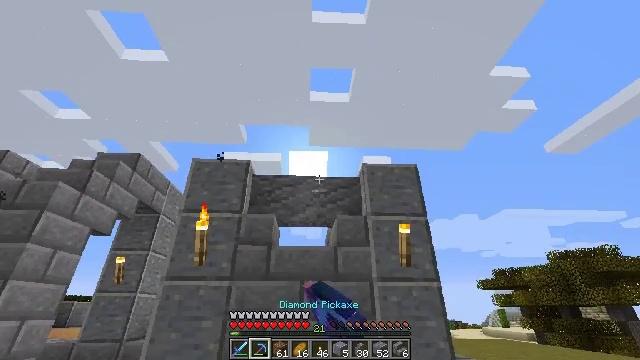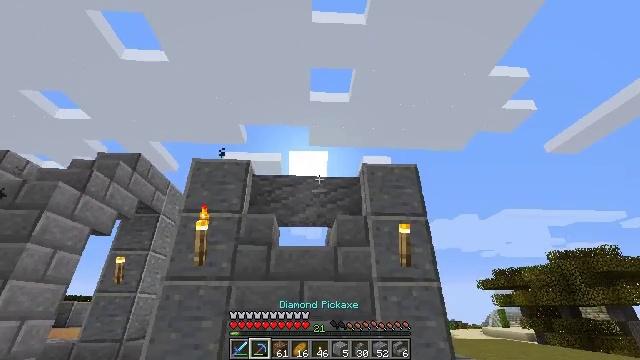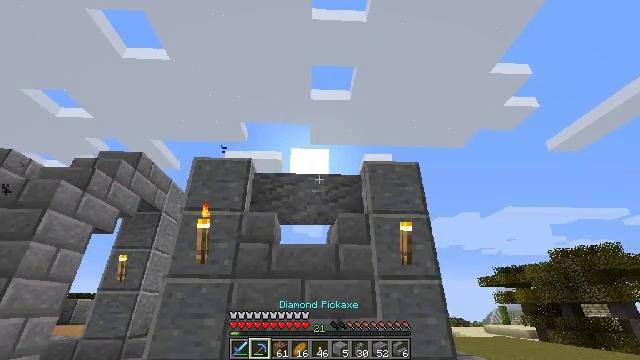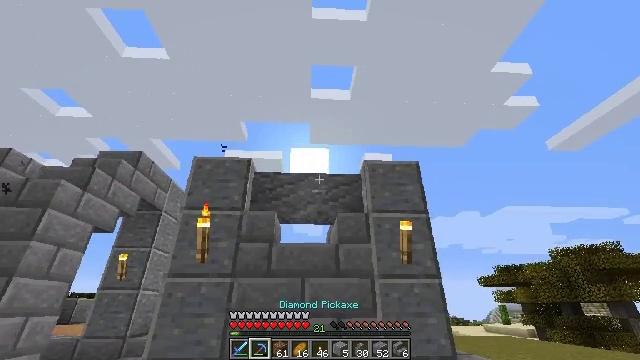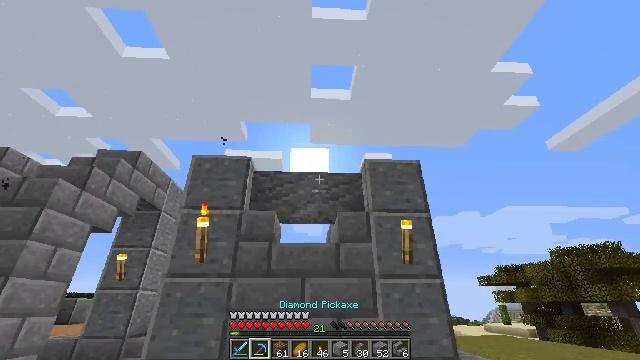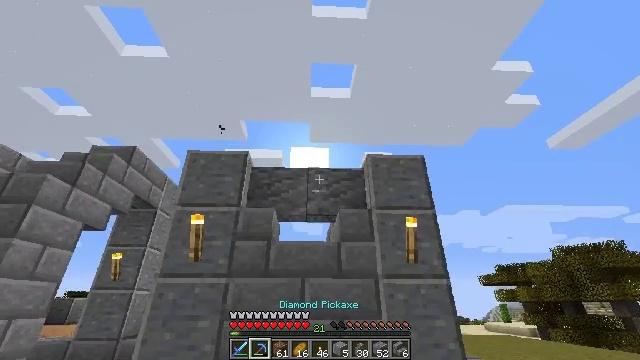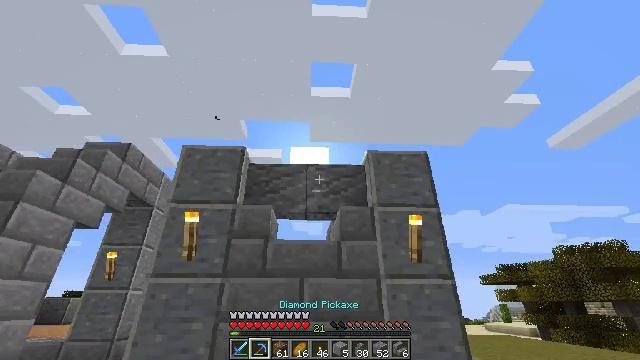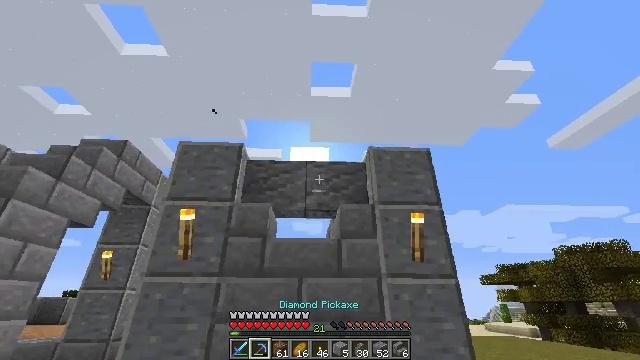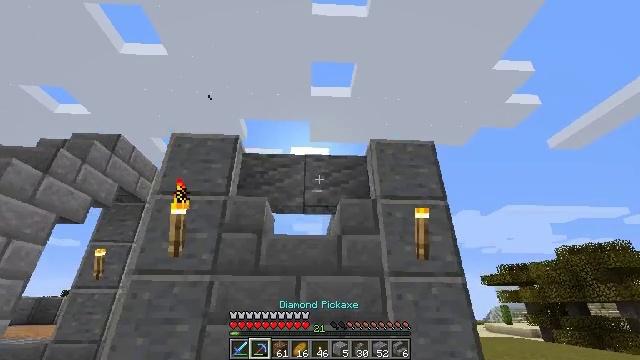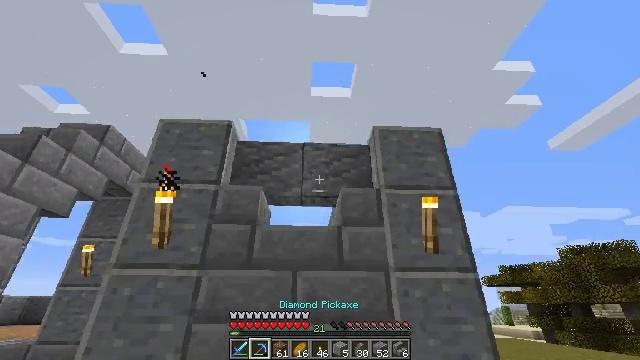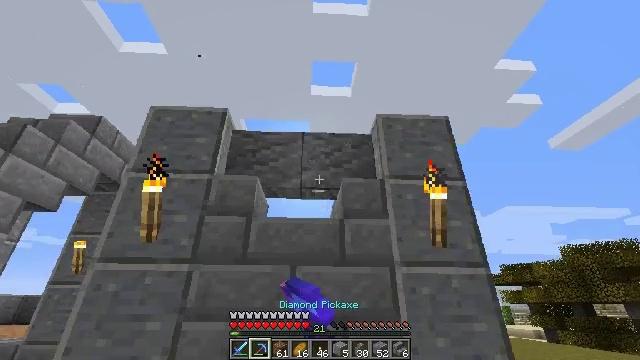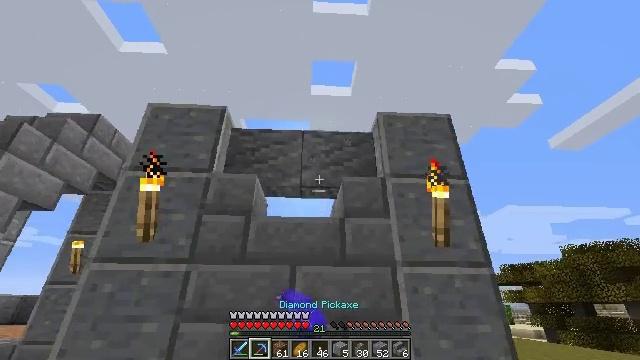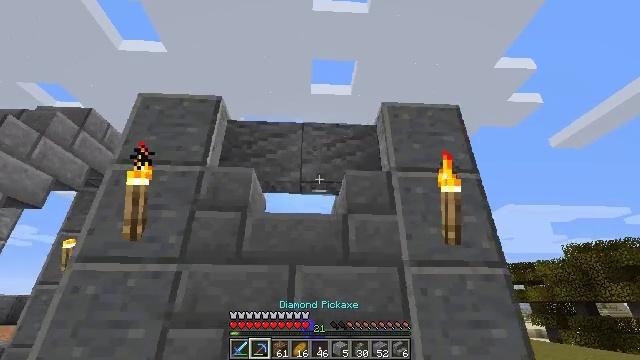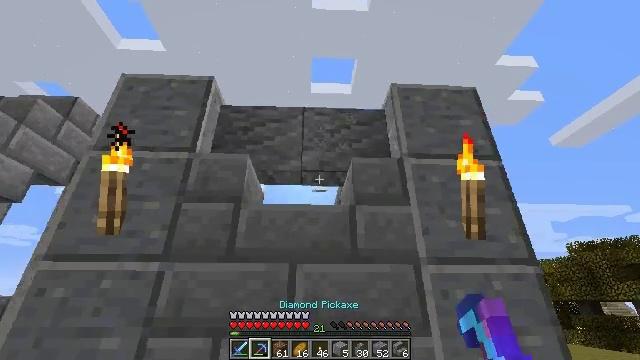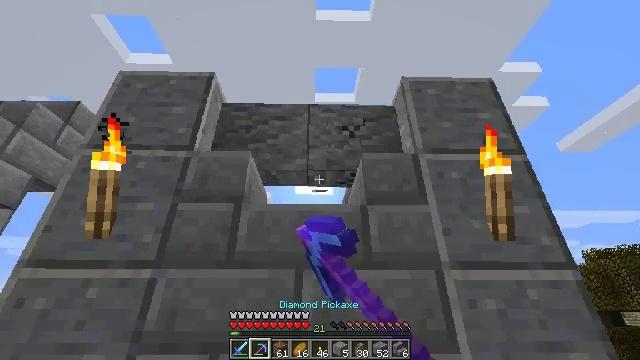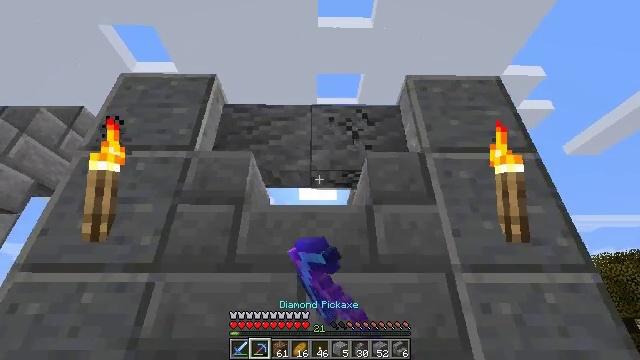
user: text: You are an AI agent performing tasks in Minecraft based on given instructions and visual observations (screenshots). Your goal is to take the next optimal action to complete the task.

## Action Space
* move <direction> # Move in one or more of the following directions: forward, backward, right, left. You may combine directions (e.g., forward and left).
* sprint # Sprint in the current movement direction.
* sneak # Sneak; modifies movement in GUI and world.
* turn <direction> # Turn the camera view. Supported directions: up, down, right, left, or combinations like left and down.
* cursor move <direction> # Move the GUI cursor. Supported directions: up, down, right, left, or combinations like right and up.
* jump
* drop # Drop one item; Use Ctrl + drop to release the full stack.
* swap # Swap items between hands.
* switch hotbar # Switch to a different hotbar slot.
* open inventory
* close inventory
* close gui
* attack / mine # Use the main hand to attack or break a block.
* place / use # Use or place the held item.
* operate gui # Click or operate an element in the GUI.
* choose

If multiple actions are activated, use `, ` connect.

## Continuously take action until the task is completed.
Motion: motion action
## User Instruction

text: Break the andesite wall to collect the blocks.
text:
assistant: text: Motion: attack / mine
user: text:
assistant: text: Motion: attack / mine
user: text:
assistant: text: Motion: attack / mine
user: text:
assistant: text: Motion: move forward, attack / mine
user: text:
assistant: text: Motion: move forward, attack / mine
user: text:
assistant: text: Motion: move forward, attack / mine
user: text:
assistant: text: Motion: move forward, attack / mine
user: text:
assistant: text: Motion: move forward, attack / mine
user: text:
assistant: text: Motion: move forward, attack / mine
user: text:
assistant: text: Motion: move forward, attack / mine
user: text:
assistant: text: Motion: move forward, attack / mine
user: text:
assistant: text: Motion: move forward, attack / mine
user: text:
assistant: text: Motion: move forward, attack / mine
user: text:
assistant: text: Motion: move forward, turn left and up, attack / mine
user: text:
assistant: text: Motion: turn up, attack / mine
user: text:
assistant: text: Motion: turn up, attack / mine
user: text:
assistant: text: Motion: attack / mine
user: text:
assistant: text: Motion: attack / mine
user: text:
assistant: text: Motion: attack / mine
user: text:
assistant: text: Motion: attack / mine
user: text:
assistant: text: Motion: attack / mine
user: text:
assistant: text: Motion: attack / mine
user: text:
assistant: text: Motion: attack / mine
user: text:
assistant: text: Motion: attack / mine
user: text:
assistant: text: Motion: turn left and up, attack / mine
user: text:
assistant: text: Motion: turn left and up, attack / mine
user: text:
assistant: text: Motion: turn left and up, attack / mine
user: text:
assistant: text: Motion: attack / mine
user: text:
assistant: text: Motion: attack / mine
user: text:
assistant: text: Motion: attack / mine